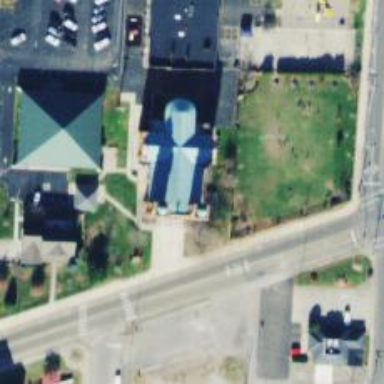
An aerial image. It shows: Place of worship.